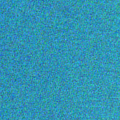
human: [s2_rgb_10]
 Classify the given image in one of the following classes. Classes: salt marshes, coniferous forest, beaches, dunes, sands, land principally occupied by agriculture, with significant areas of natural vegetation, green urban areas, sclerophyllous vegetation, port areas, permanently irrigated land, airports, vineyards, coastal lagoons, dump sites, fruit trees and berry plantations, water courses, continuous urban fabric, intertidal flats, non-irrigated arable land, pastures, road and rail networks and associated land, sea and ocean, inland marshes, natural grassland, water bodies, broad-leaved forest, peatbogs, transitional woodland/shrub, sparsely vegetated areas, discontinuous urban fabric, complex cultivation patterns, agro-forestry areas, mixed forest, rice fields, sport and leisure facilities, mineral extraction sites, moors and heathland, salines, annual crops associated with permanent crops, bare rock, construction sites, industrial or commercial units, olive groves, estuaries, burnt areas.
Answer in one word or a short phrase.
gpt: sea and ocean